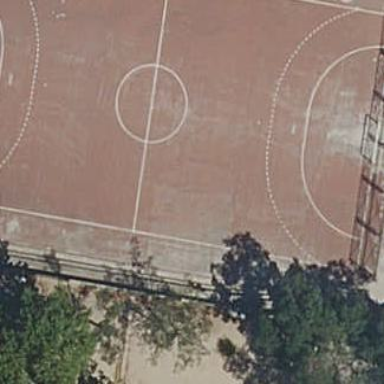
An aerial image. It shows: Handball pitch for leisure and sports activities.